Question: Considering each value on the screen as inputs with the names: 'name_{id of the row}'
'''
ordinary_1 = 4.5
ordinary_2 = 3.8
overtimeApproved = false
overtimeApproved = true
overtime15_1 = 0
overtime15_2 = 0
overtime20_1 = 0
overtime20_2 = 0
'''

When I click on , I will need to build a json with the values when "", as below:
'''
{
"Id": "2",
"Ordinary": "3.8",
"OvertimeApproved": "true",
"Overtime15": "0"
"Overtime20": "0"
}
'''
To build this Json I need to select the fields using JQuery Selectors and then send the Json in an Ajax command to my MVC in order to update those fields.
I don't know how to use editable datatables, and the way I explained might be the quickest solution.
So I need:
1. Build that Json using JQuery Selector, each() command, etc.
2. Send that in an Ajax (This I know how to do)
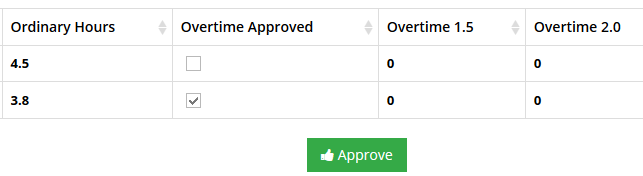
Answer: '''
var data = [];
$("#tableID tr").each(function() {
var cols = $(this).find("td");
data.push({
Id: cols.eq(0).prop('name').split('_')[1],
Ordinary: cols.eq(0).text(),
OvertimeApproved: cols.eq(1).find(":checkbox").is(":checked") ? "true" : "false",
Overtime15: cols.eq(2).text(),
Overtime20: cols.eq(3).text()
});
});
'''